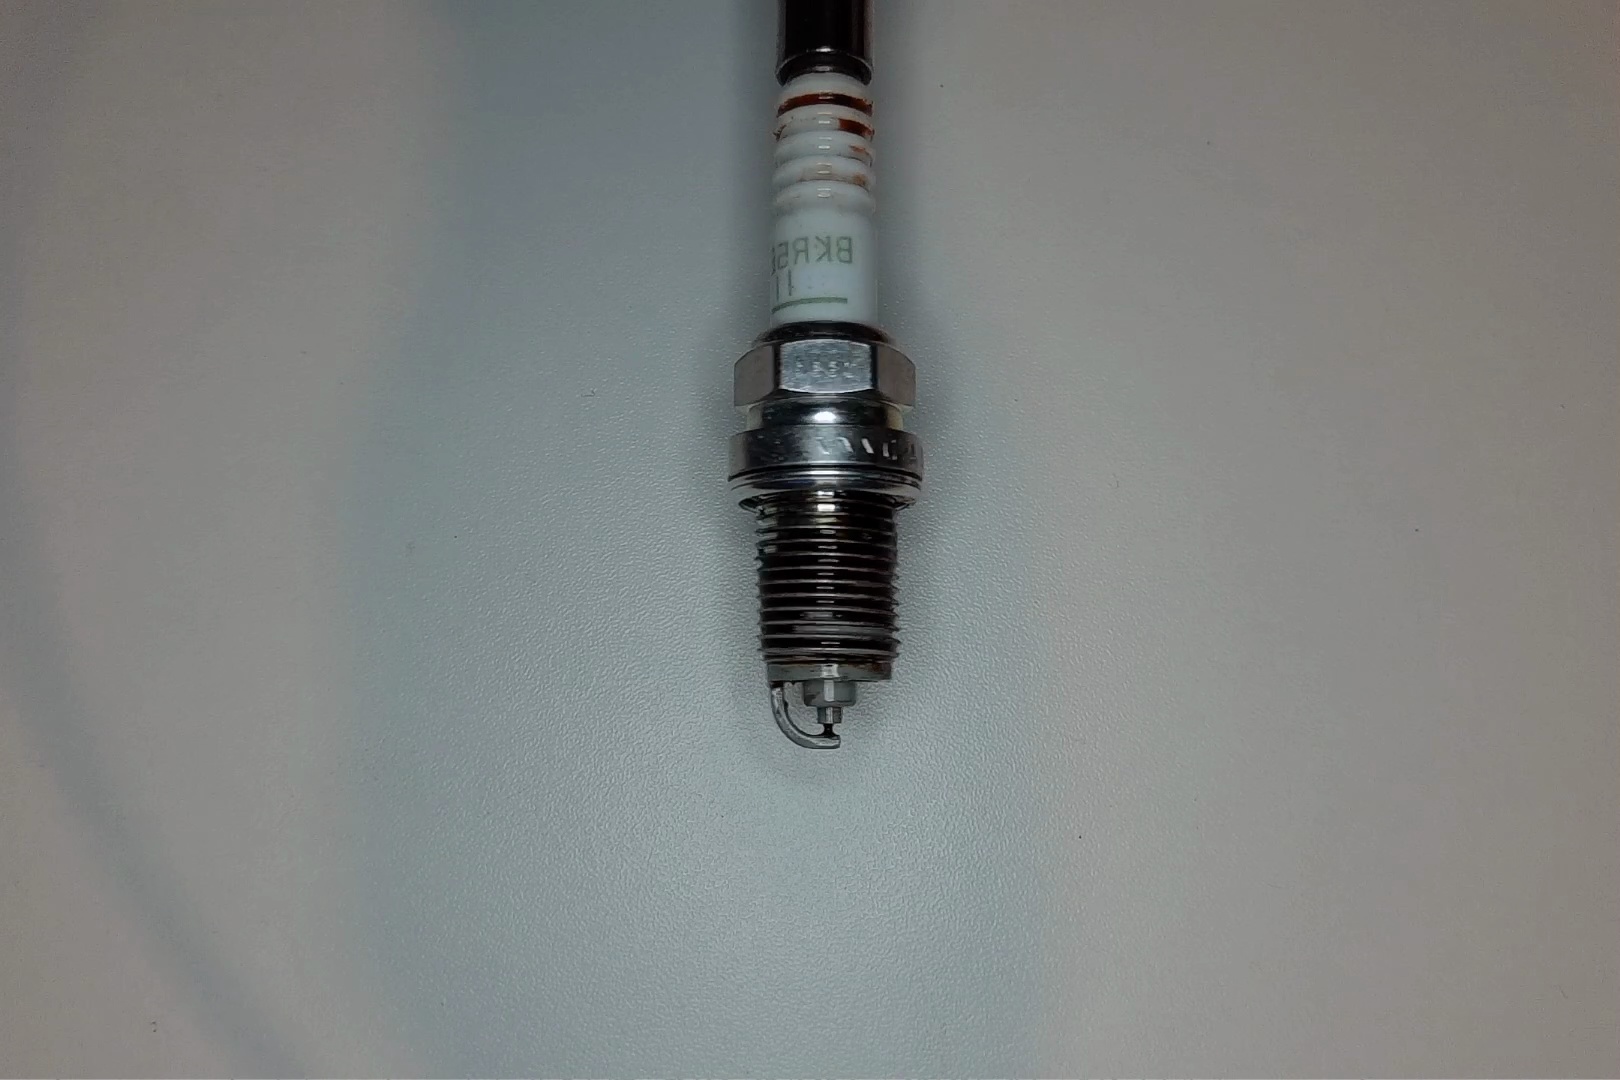
Label: anomaly